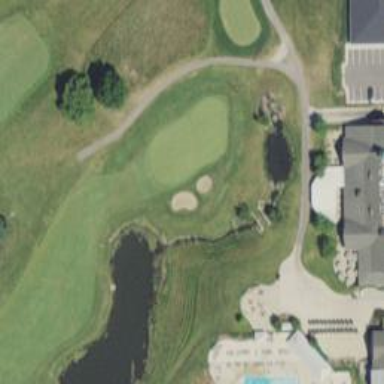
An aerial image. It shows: Golf hole.